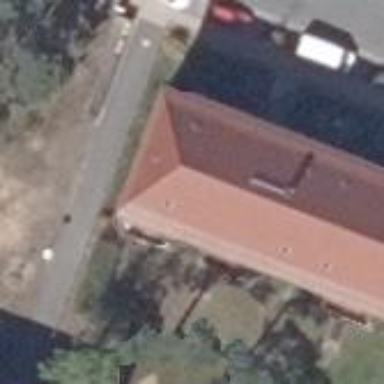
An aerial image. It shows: Apartment building with hipped roof.